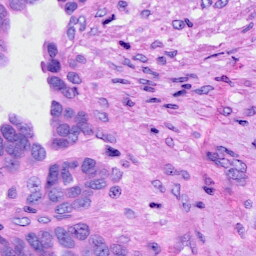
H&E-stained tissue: Ovarian